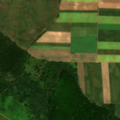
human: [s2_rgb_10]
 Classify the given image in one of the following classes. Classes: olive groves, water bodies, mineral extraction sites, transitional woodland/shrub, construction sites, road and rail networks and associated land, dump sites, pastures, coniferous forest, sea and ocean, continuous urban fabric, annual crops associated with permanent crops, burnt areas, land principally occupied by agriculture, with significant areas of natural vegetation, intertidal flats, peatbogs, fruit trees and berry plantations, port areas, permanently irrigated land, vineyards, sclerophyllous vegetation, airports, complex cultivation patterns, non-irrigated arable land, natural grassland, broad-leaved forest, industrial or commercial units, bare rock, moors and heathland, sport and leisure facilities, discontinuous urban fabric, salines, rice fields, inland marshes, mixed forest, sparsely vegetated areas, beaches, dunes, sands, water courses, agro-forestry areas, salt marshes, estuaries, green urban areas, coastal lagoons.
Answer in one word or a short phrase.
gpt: non-irrigated arable land, broad-leaved forest, transitional woodland/shrub